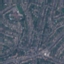
Land use / land cover class: Residential